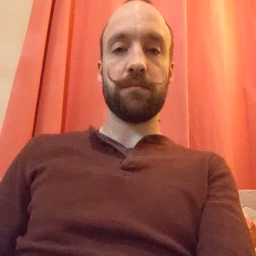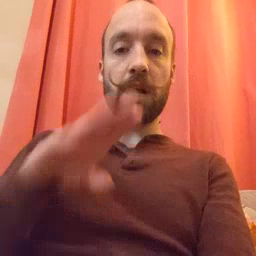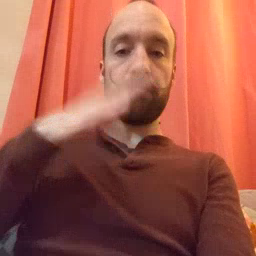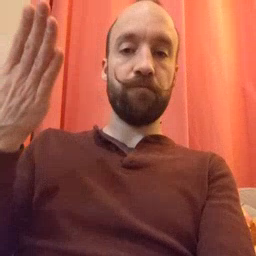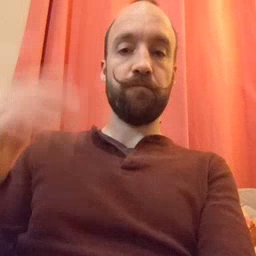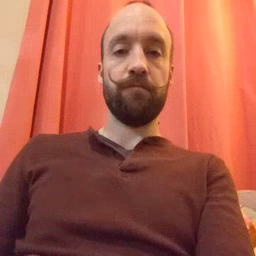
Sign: open